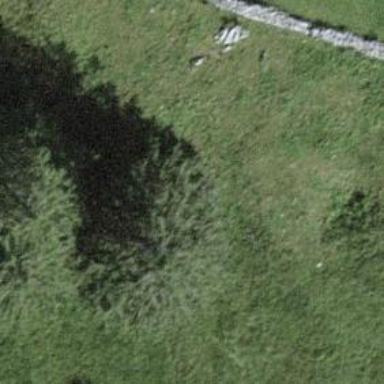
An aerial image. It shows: Evergreen needle-leaved tree.